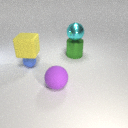
small blue rubber sphere below large yellow rubber cube